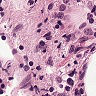
Metastatic tissue present: yes